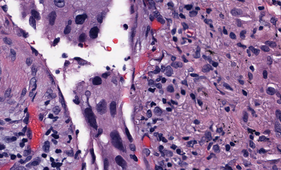
Tumor epithelial tissue: yes
Tumor-associated stroma tissue: yes
Normal tissue: no